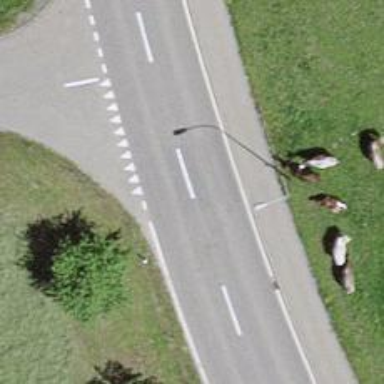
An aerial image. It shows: Crossing on the road.